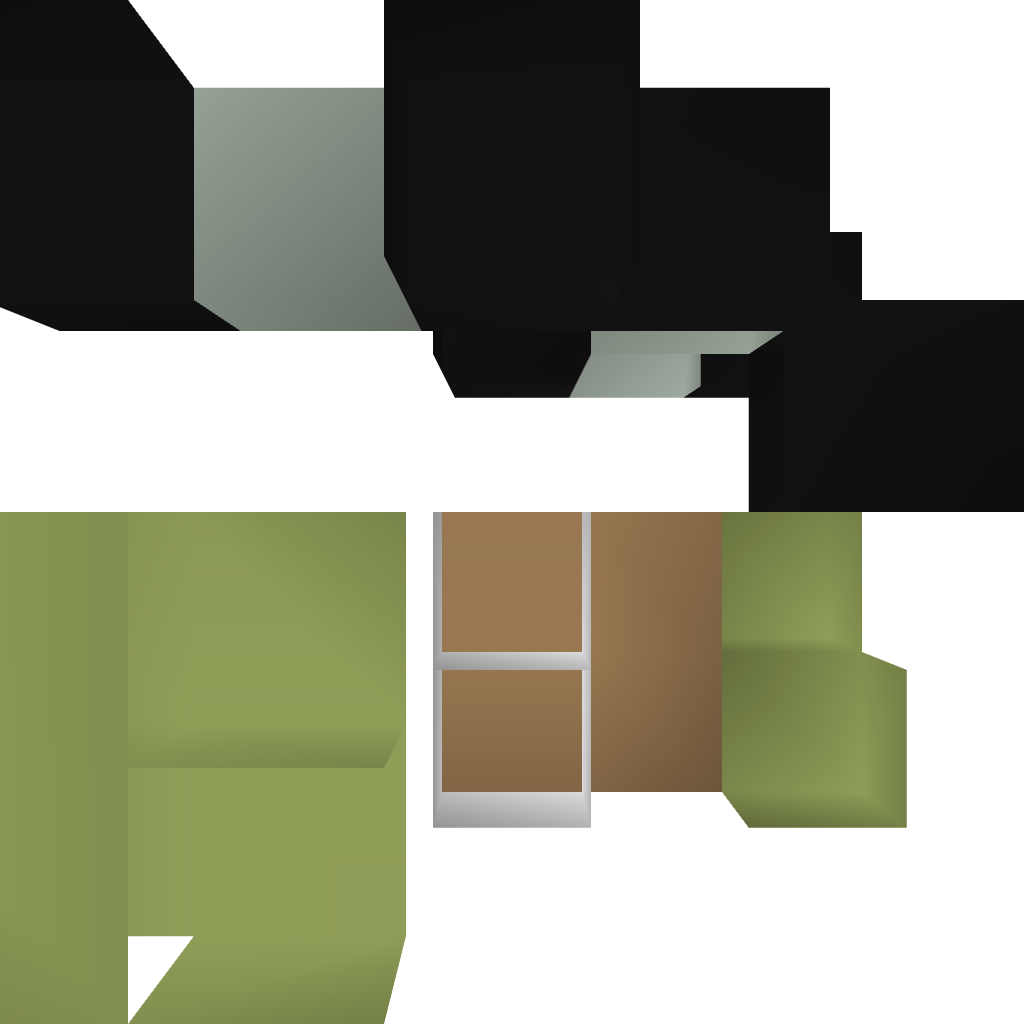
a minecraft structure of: Secure SAS